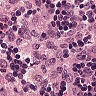
Metastatic tissue present: no